Question: Count the number of objects in the diagram.
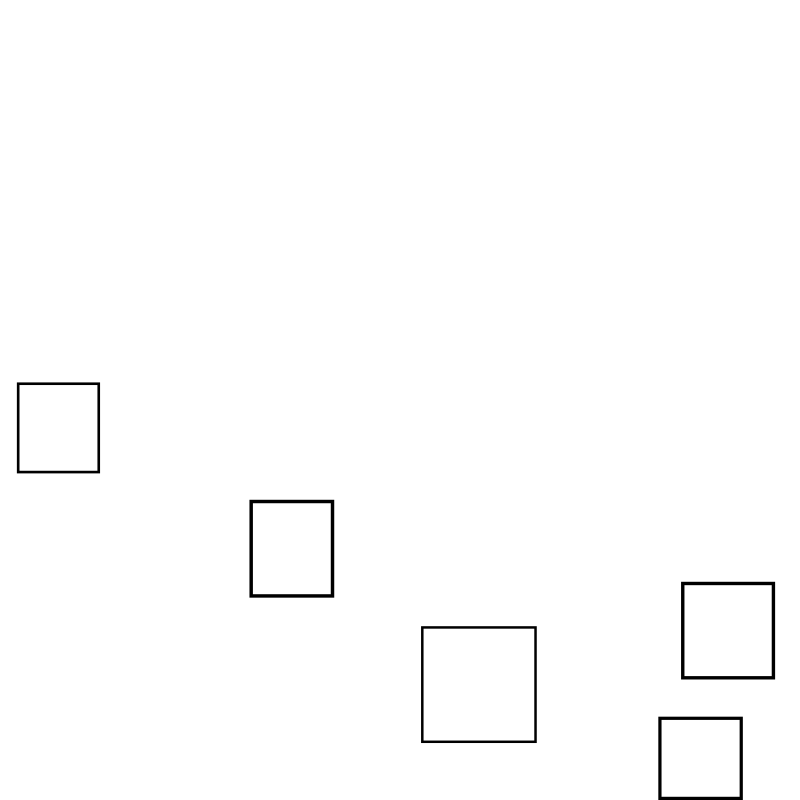
Answer: 5